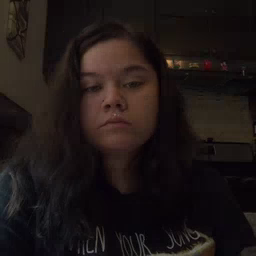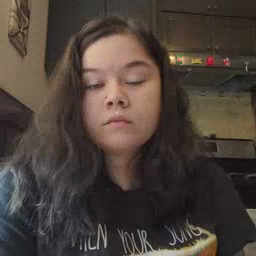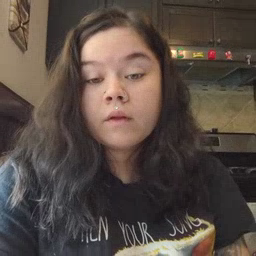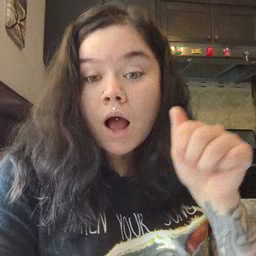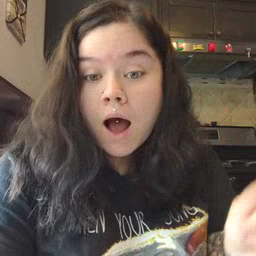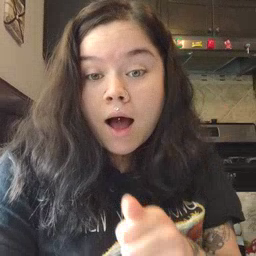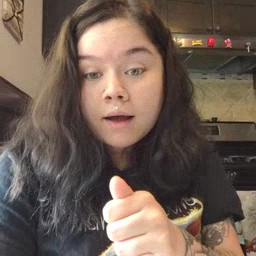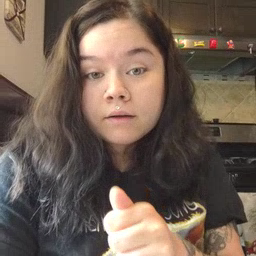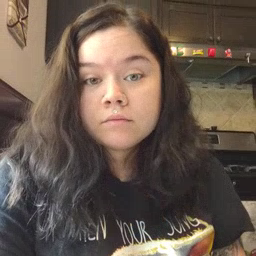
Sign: hide